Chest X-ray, PA view. Patient: 49 years old, sex M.
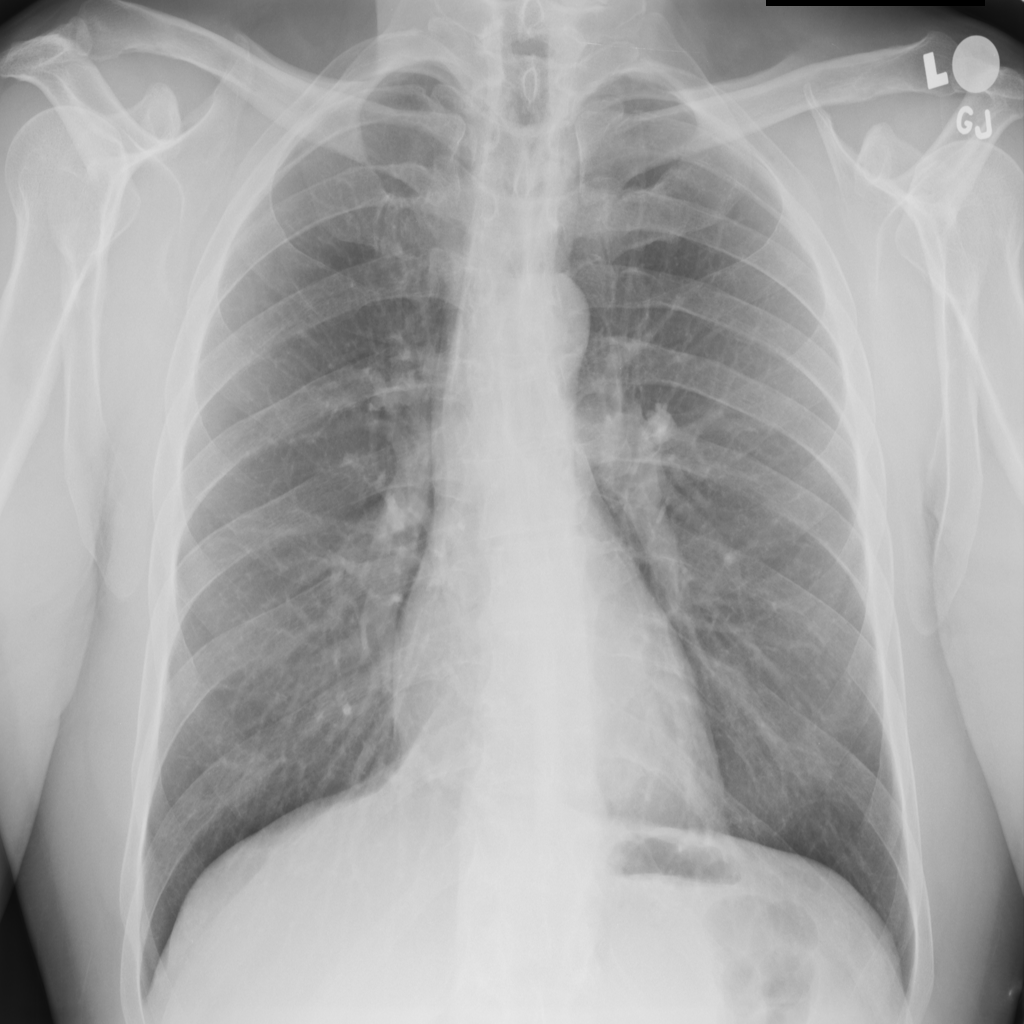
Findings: No Finding